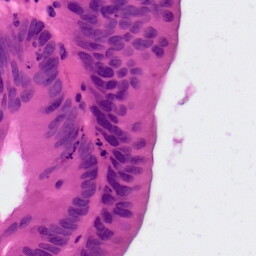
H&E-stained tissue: Colon